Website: slack
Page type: stored-credit-cards
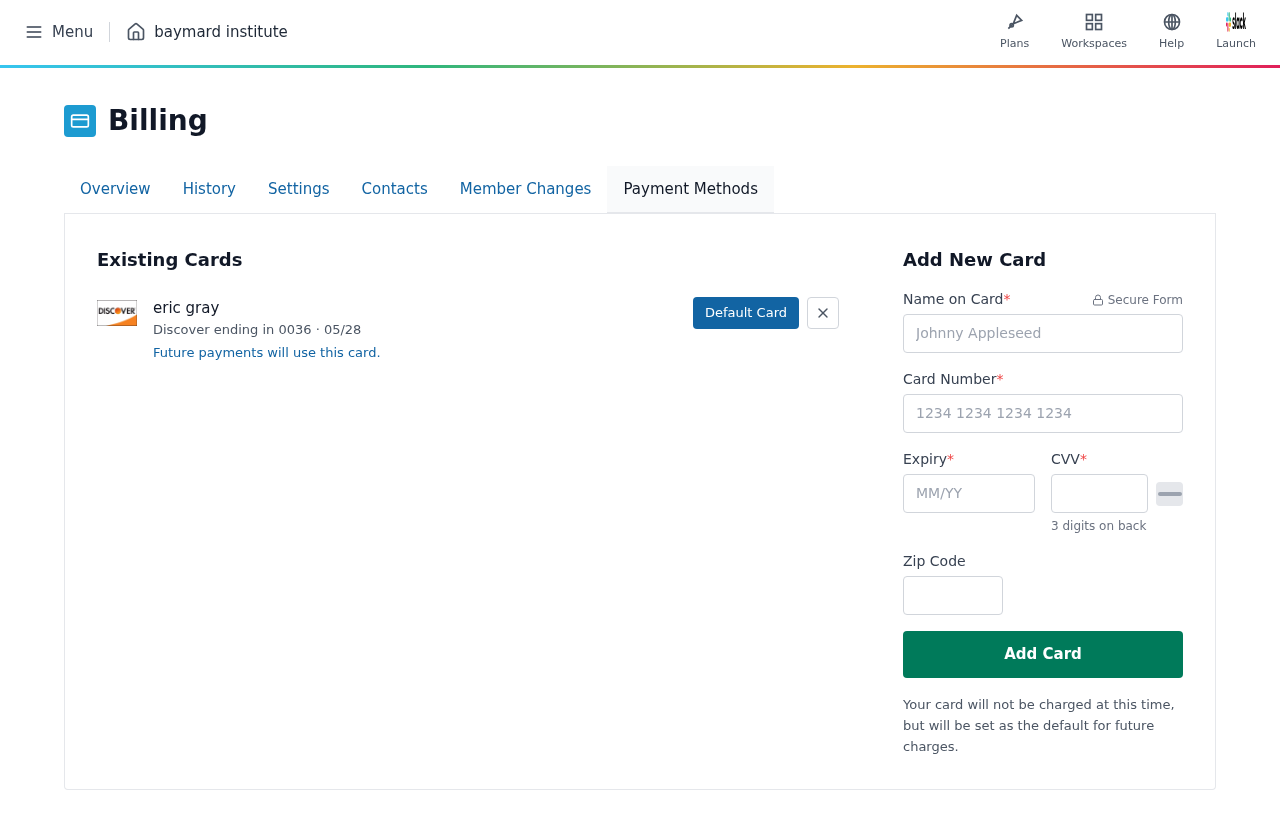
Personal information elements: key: PII_CARD_CVV
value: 014
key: PII_CARD_EXPIRY
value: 05/28
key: PII_CARD_EXPIRY_MONTH
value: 05
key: PII_CARD_EXPIRY_YEAR
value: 28
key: PII_CARD_LAST4
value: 0036
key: PII_CARD_NUMBER
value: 6518 4506 0530 0036
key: PII_CARD_TYPE
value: Discover
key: PII_FULLNAME
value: eric gray
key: PII_FULLNAME
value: Eric Gray
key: PII_POSTCODE
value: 31435